Aerial crown-view tile of a tropical tree (Barro Colorado Island, Panama), acquired 20240813:
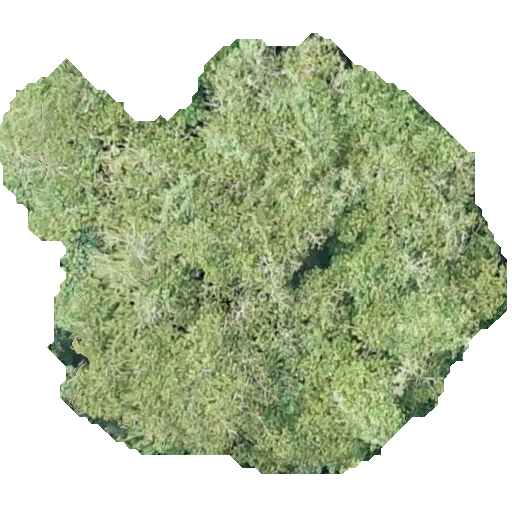
Species: Tachigali panamensis
GBIF accepted scientific name: Tachigali panamensis
Crown area: 240.288 m²